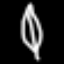
Label: leaf